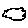
Label: cloud